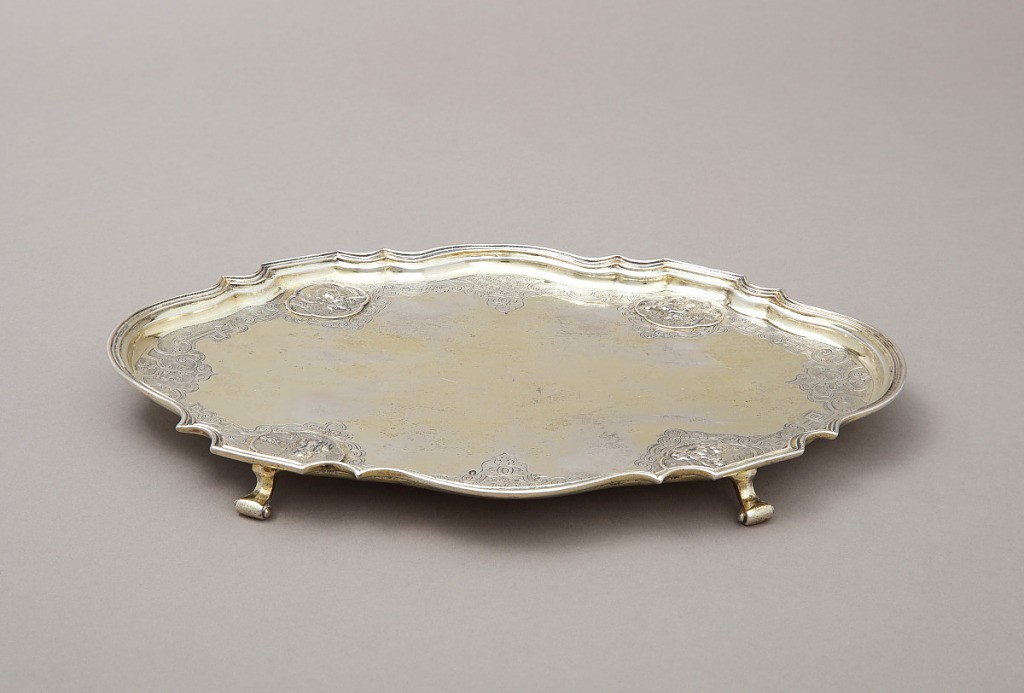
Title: Salver with Four Continents
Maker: Johann Erhard Heuglin II, German, 1687 – 1757
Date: ca. 1725
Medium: silver, gold
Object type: salver
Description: Lobed oval, on scrolled feet, with four-lobed relief medallions of the Four Continents; engraved decoration.